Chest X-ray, PA view. Patient: 58 years old, sex M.
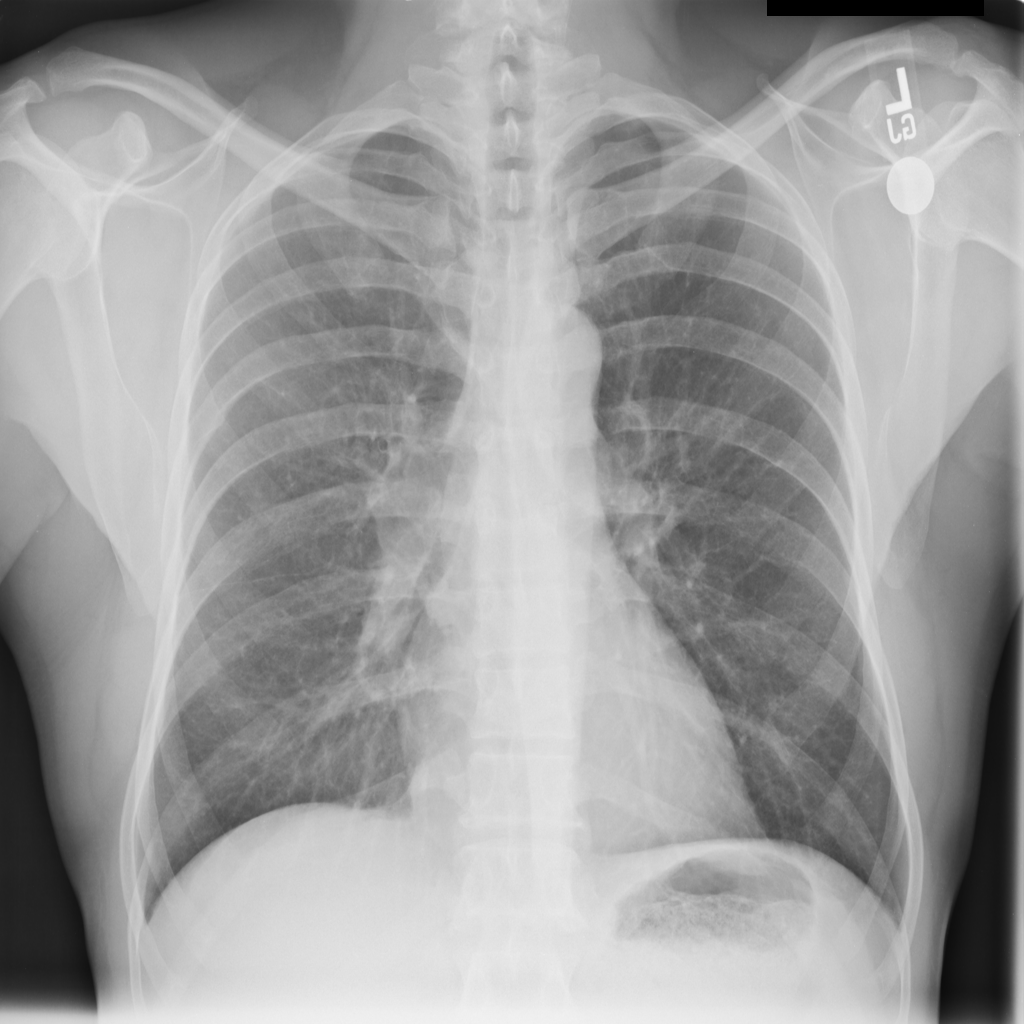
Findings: No Finding